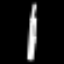
Label: pencil